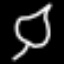
Label: leaf